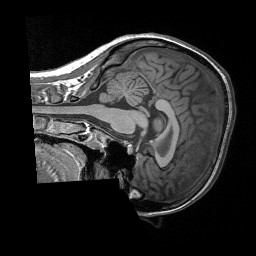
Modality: T1w
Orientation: sagittal
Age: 29
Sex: female
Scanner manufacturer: siemens
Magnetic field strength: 3 T
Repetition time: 1.9 s
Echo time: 0.00252 s